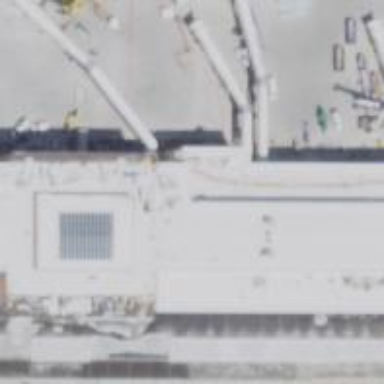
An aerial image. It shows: Airport gate.